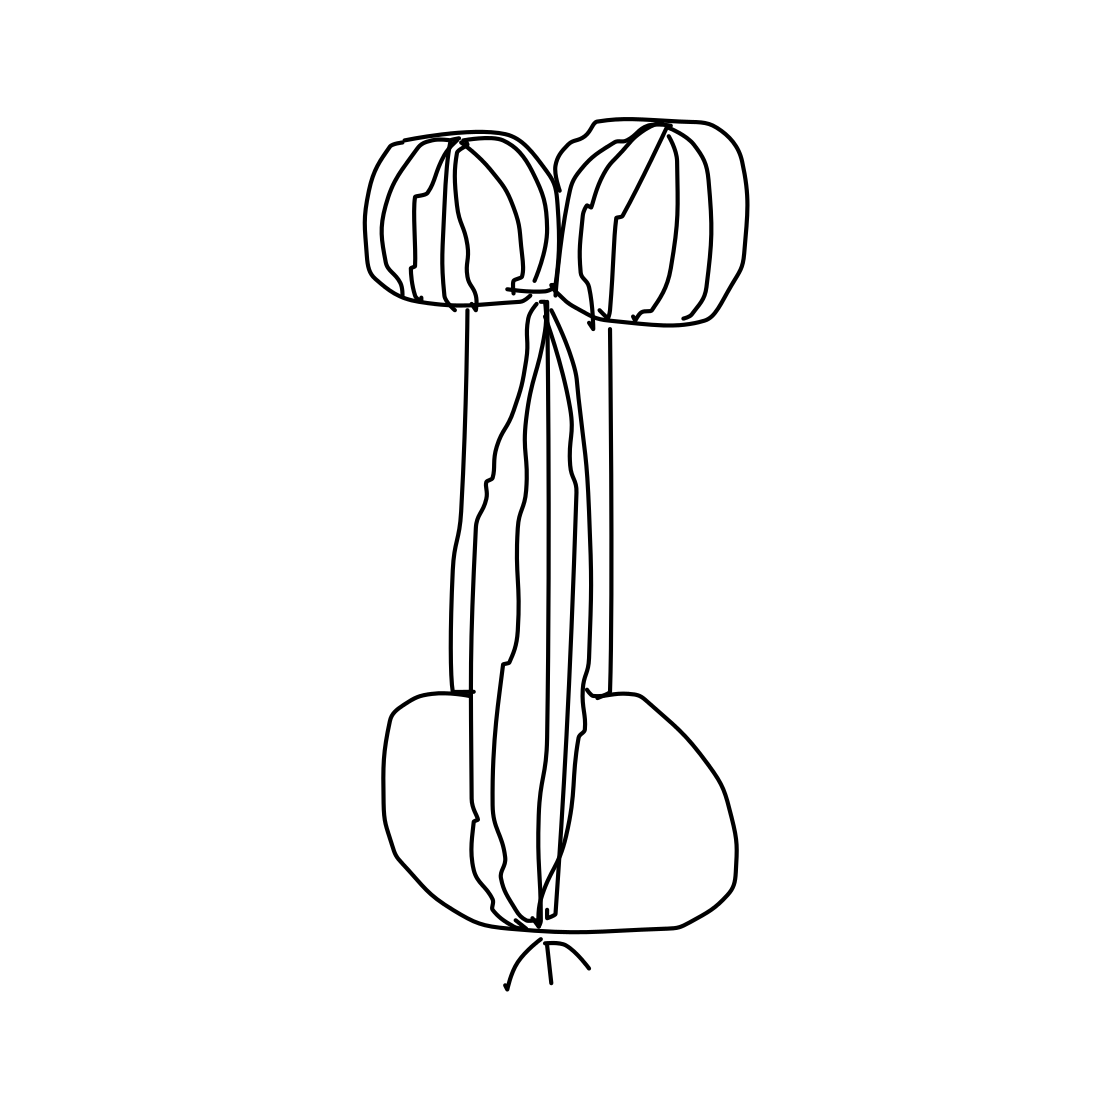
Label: chandelier